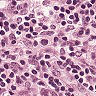
Metastatic tissue present: yes